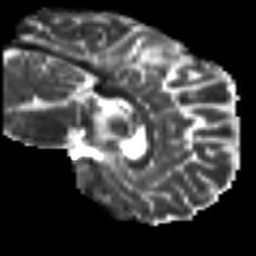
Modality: T2w
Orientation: sagittal
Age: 48
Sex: male
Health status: ill
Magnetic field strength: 3 T
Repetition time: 8.4 s
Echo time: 0.0926 s